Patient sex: F
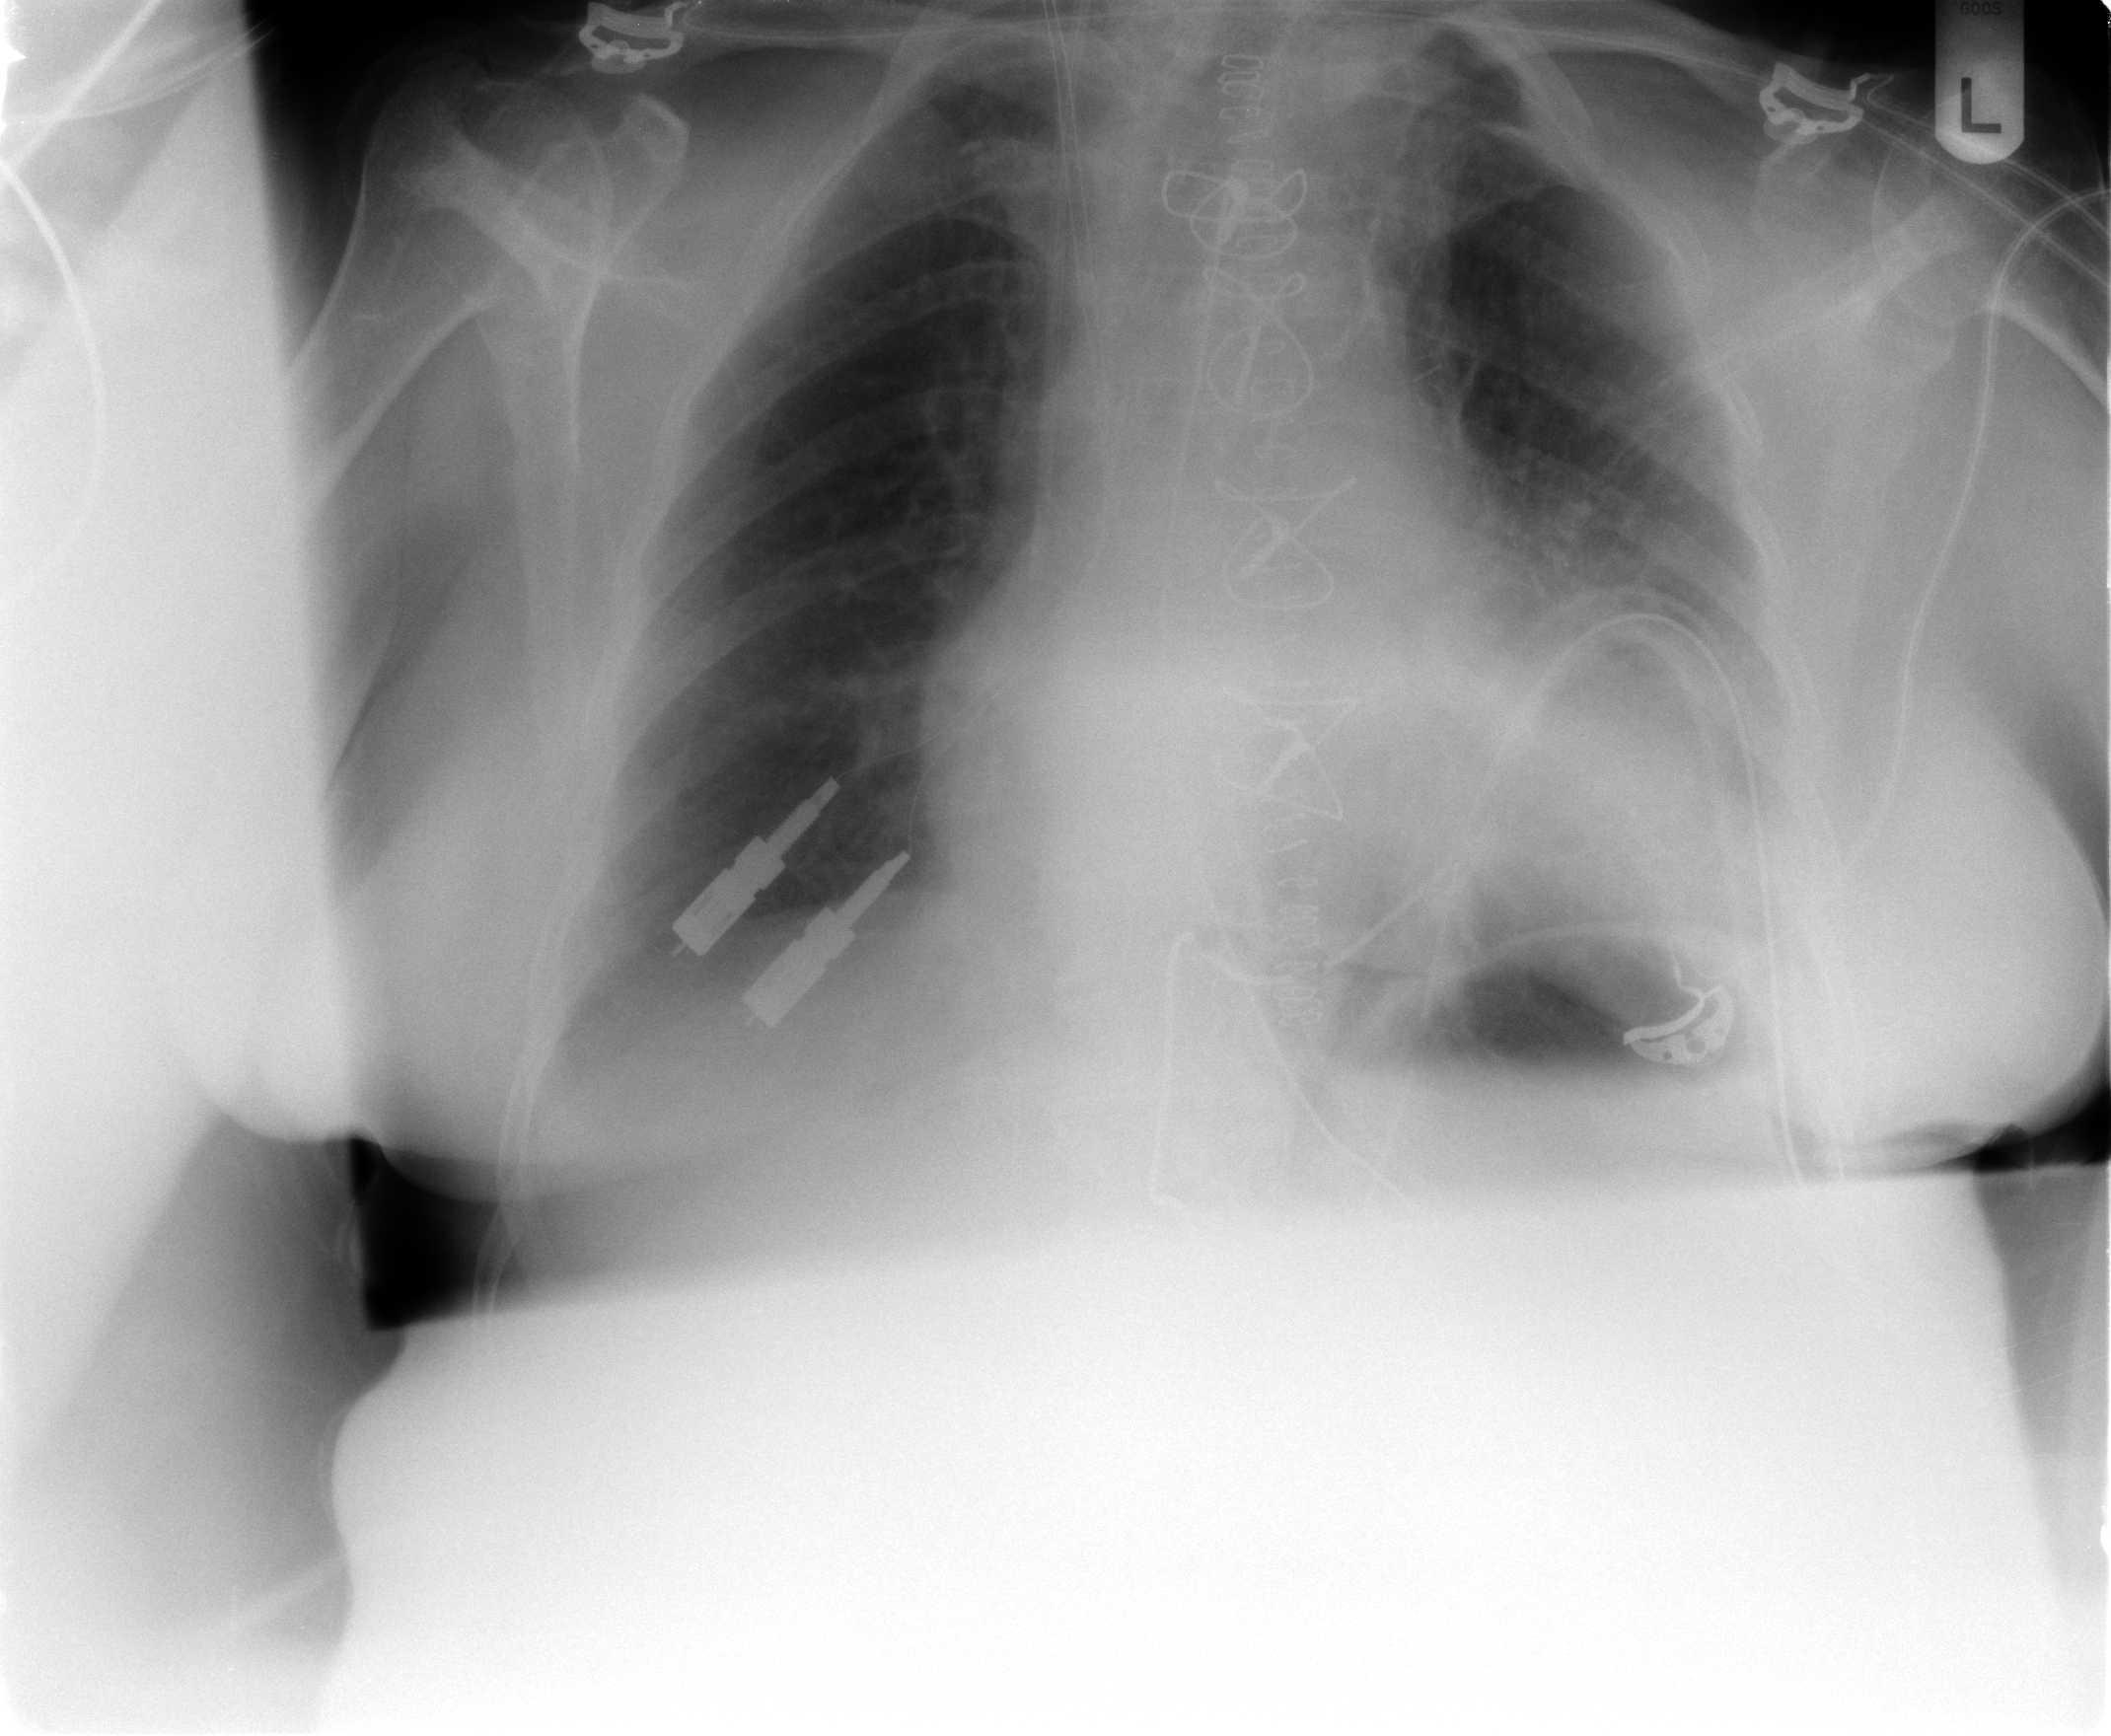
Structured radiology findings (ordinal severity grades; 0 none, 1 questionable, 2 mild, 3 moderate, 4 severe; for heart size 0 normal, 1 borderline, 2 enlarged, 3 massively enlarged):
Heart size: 0
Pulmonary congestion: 0
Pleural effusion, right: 1
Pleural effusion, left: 1
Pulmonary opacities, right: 0
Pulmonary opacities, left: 0
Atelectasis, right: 0
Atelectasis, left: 2